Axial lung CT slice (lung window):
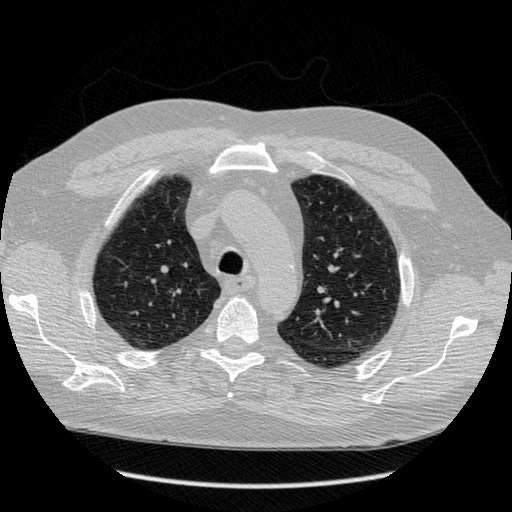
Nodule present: no